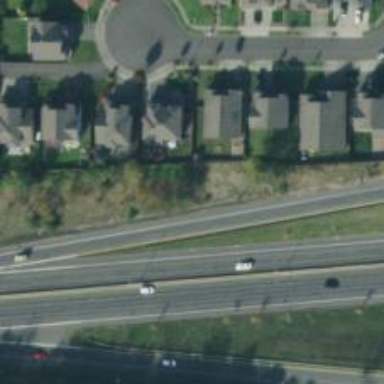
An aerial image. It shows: Secondary link road.